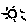
Label: sun